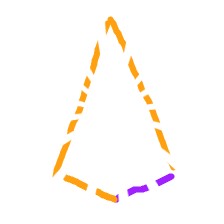
Shape: kite